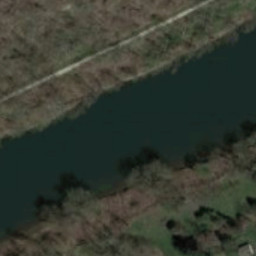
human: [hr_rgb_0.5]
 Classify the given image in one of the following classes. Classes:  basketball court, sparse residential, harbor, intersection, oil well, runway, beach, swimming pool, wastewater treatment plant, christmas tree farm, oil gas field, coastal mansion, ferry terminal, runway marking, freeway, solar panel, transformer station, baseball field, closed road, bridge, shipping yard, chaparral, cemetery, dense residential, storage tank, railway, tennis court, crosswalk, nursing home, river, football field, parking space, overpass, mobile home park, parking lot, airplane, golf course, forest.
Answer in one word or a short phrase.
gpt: river